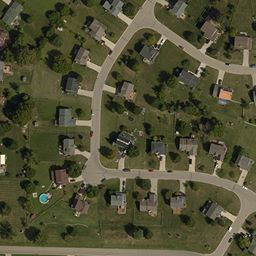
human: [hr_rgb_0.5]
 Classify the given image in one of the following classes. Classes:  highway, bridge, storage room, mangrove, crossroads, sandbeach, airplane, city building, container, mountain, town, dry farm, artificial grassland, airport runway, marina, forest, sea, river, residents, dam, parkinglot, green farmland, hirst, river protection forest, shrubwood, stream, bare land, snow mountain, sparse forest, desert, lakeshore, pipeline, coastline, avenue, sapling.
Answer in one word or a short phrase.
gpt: town